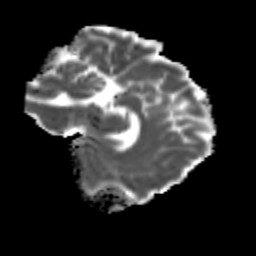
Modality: MD
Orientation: sagittal
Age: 24
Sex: female
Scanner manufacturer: siemens
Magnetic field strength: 3 T
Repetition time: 3.5 s
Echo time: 0.113 s